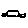
Label: car